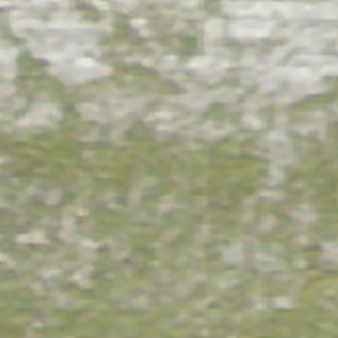
Label: other